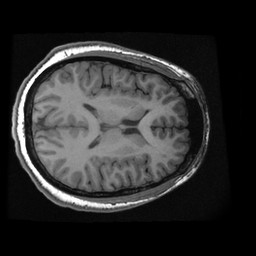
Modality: T1w
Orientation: axial
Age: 22
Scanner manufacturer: ge
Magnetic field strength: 3 T
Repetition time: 0.008404 s
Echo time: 0.003176 s